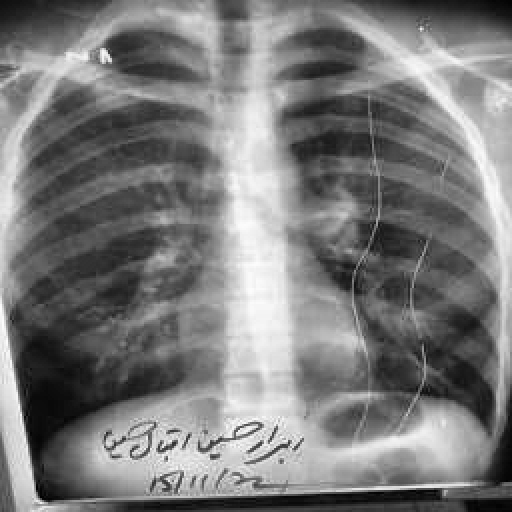
Finding: TUBERCULOSIS